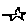
Label: star